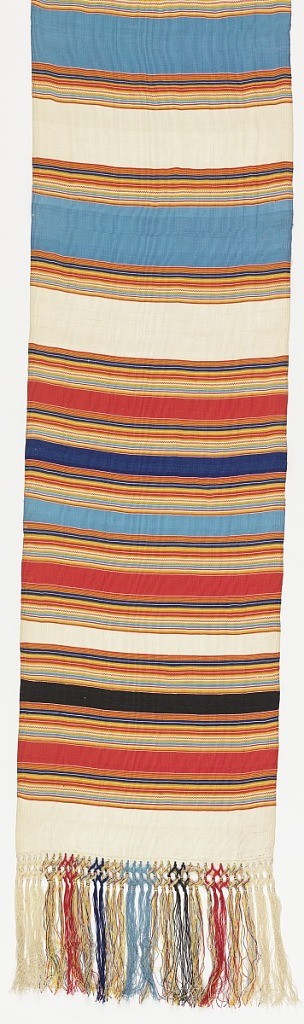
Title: Sash
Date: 19th century
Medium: silk Technique:
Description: Fringed sash has thick and thin horizontal stripes of dark and light blue, red, yellow, and white.